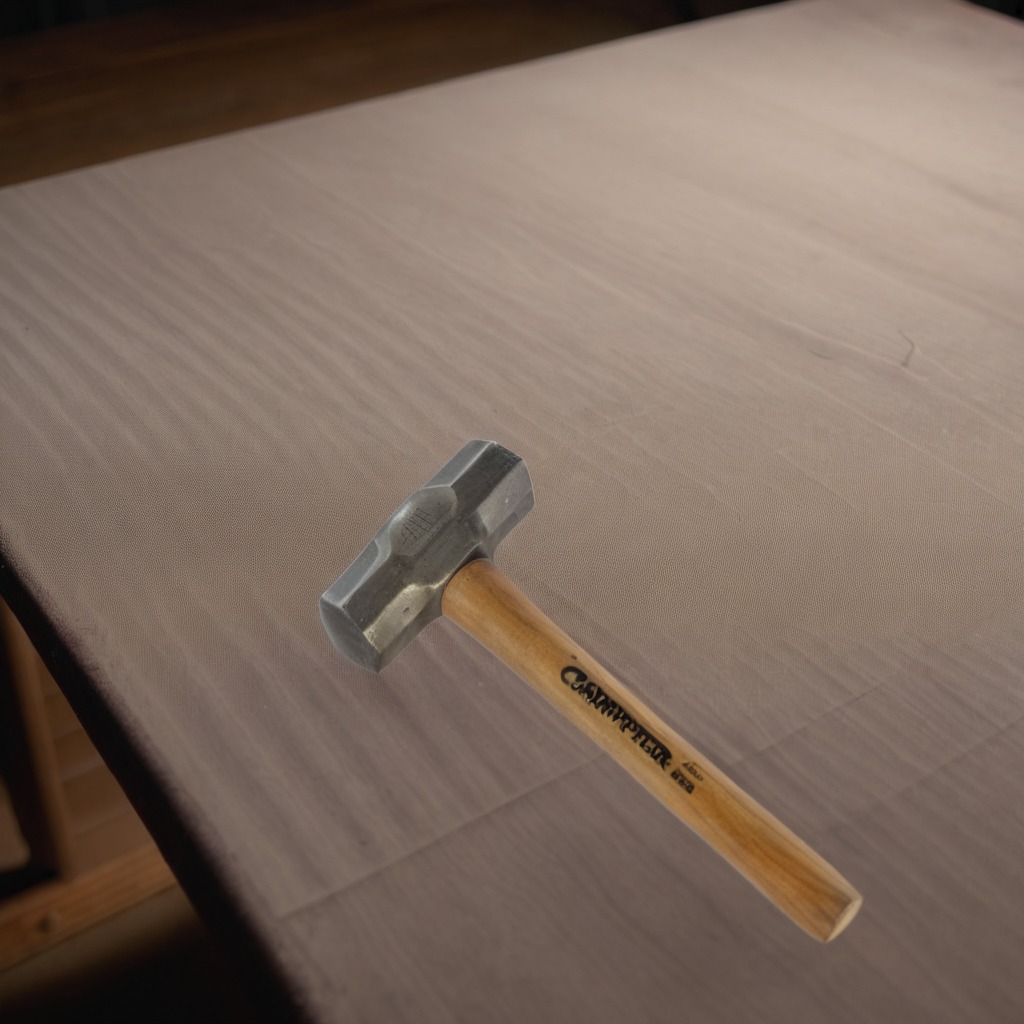
A hammer lies on the wooden table.